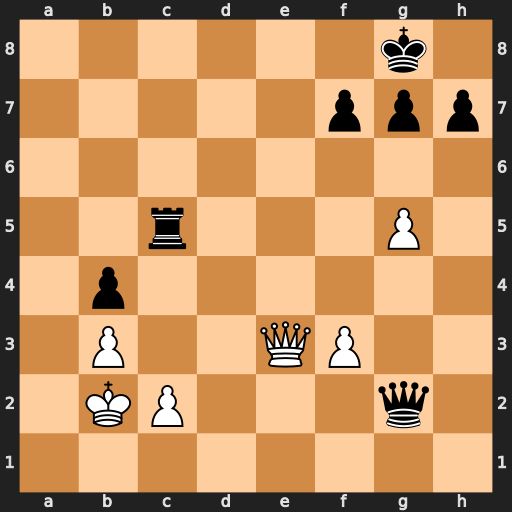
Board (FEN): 6k1/5ppp/8/2r3P1/1p6/1P2QP2/1KP3q1/8
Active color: w
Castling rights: -
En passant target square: -
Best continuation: Qe8#